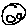
Label: moon